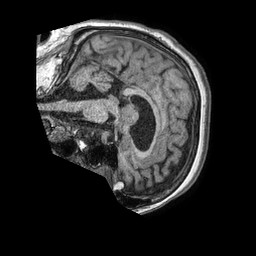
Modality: T1w
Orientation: sagittal
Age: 69
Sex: female
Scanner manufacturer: philips
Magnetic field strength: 1.5 T
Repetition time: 0.007609 s
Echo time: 0.003447 s